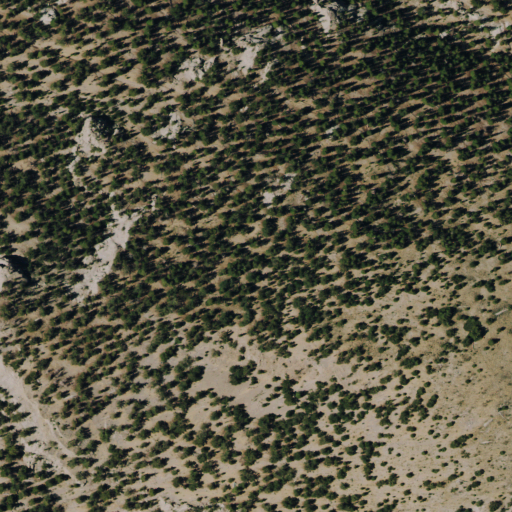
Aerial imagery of mountains in Nevada named Snake Range containing evergreen forest and shrub